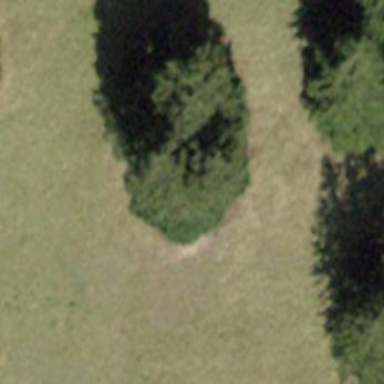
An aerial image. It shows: Forest area.